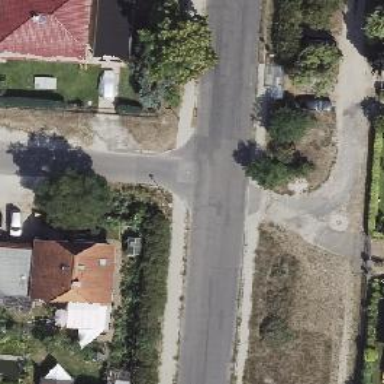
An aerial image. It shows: Residential road with asphalt surface. There are sidewalks on both sides of the road.